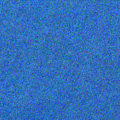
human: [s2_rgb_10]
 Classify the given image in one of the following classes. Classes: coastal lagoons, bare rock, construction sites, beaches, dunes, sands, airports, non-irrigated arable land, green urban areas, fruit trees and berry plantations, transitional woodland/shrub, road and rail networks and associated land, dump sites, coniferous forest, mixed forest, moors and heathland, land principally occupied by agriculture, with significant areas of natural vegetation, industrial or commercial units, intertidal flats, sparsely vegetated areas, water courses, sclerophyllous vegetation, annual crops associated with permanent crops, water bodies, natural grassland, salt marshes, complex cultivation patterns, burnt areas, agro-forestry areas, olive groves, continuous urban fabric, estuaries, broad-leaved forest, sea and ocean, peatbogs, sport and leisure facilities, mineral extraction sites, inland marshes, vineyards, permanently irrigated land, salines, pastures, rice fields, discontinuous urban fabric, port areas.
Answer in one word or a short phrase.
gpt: sea and ocean